Question: The figure describes the ball exchange problem. The white ball can exchange positions with the adjacent colored balls in the 4-neighborhood. The target state is that all balls are arranged in the order of red, blue, green, yellow and purple from the upper left corner in the order of rows first and columns. How many exchanges are needed?
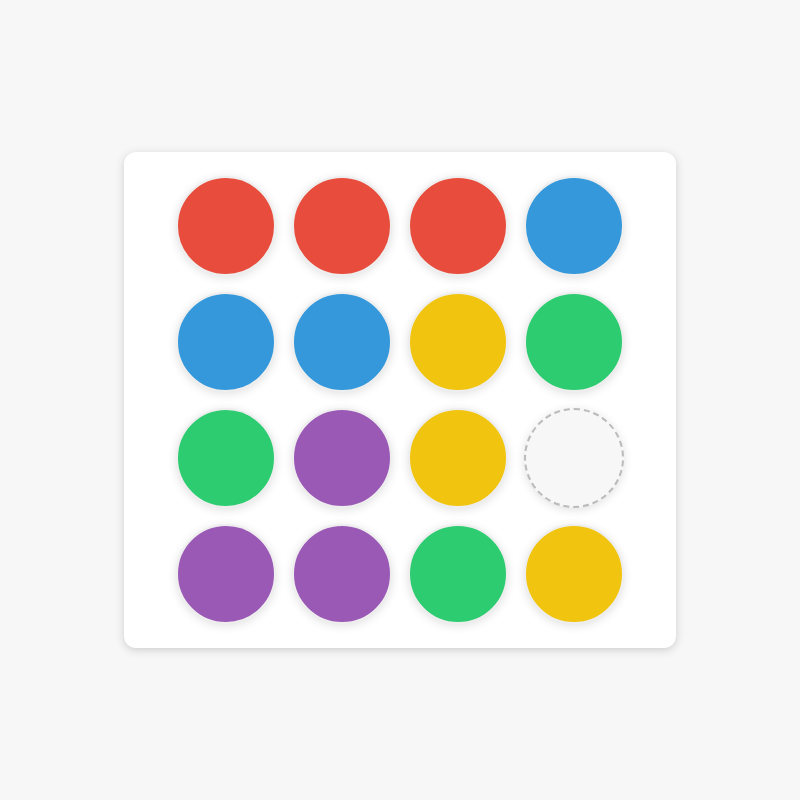
Answer: 17